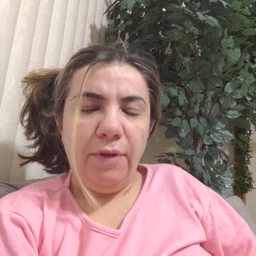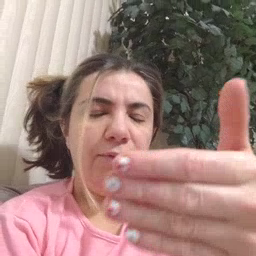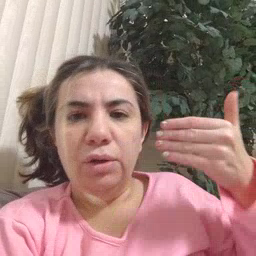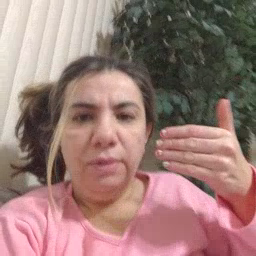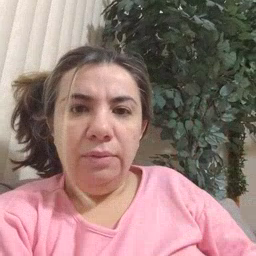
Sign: before